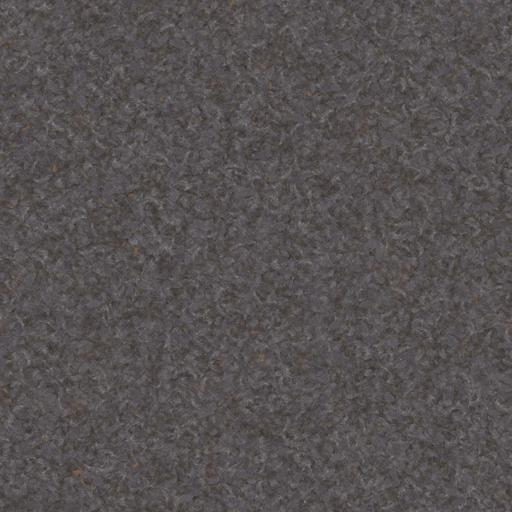
Tags: desert pebbles rocks sand stone